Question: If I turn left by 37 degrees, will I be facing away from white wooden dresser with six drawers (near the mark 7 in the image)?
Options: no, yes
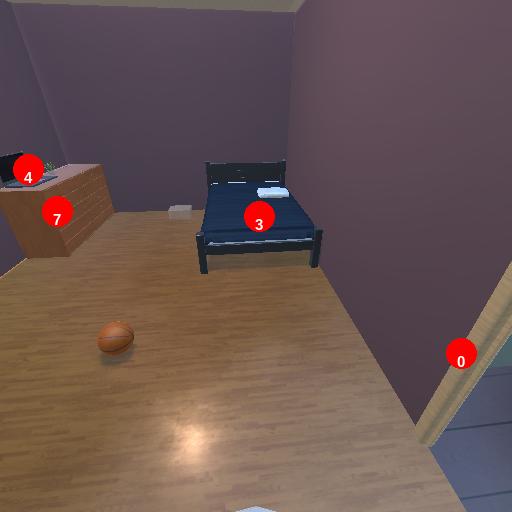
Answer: no